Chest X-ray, PA view. Patient: 32 years old, sex M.
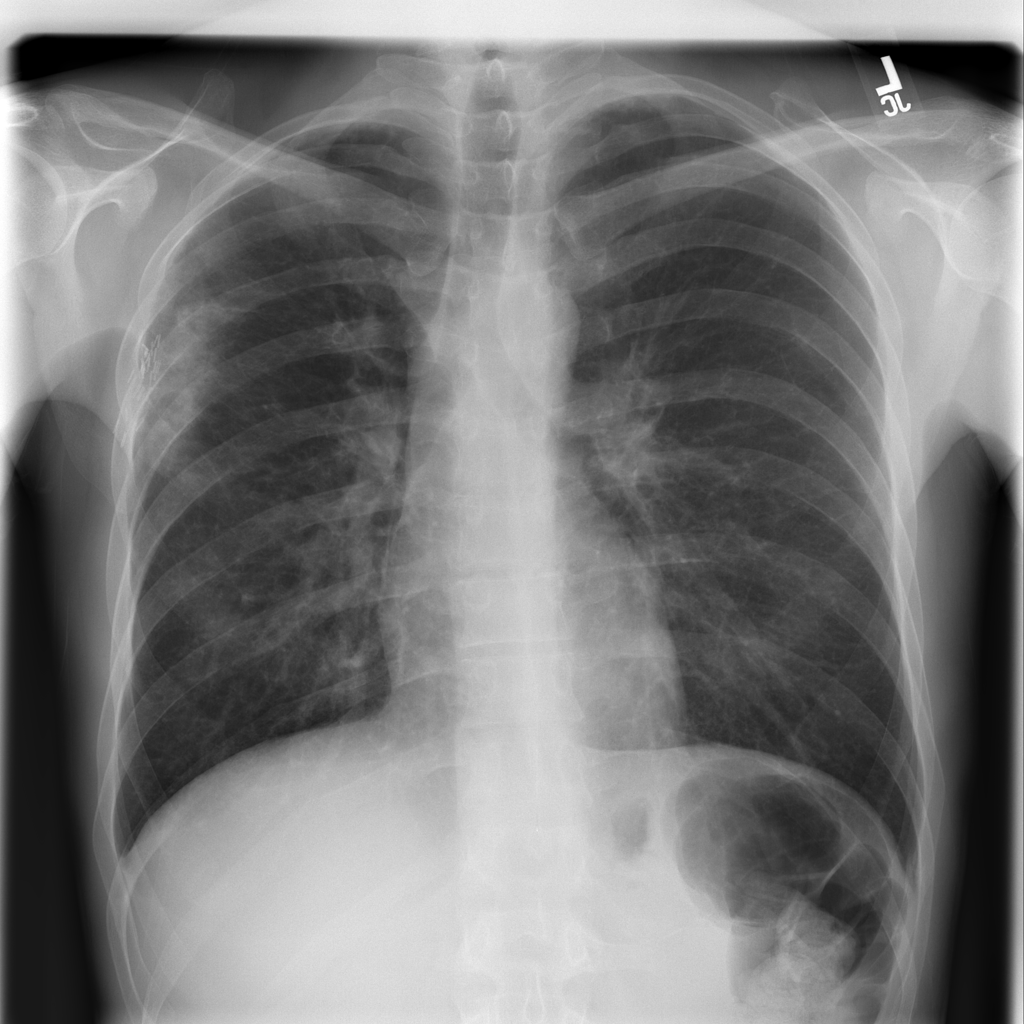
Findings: No Finding